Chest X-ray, AP view. Patient: 57 years old, sex F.
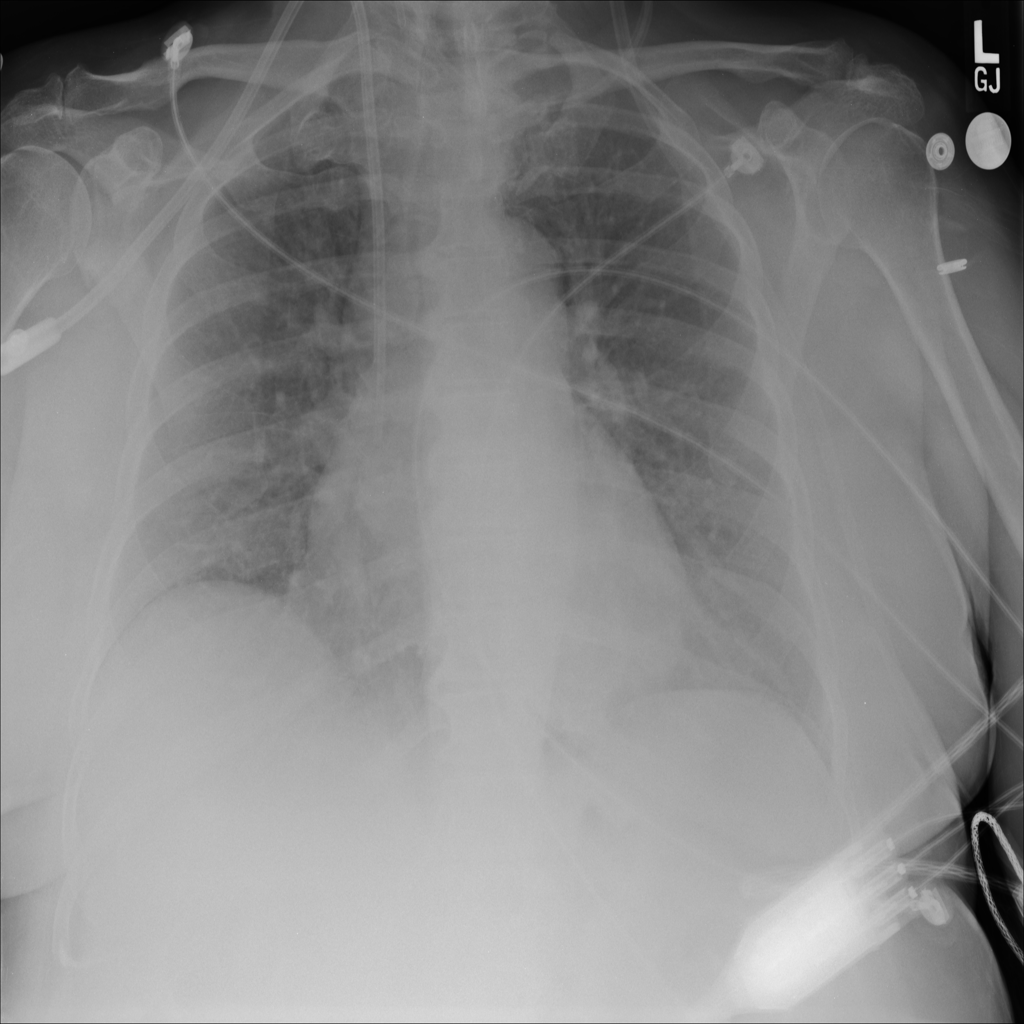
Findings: No Finding